Question: I have a problem with excel. I have 2 columns, in column A I have a keyword which is occuring in string that is in column B. All I try to do, is to assign the keyword in column C to the strings in which they occur.
Example:

I tried to use vlookup but I'm still getting errors.
Thanks in advance for your help!
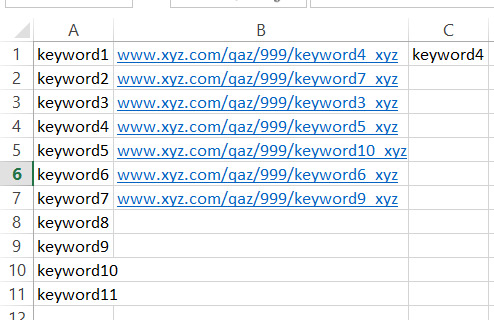
Answer: Select 'C1' cell, enter next formula in formula bar, press ++ to evaluate it and then drag it down:
'''
=INDEX($A$1:$A$11,MAX(IF(ISERROR(FIND($A$1:$A$11,B1)),-1,ROW($A$1:$A$11)))-ROW($A$1)+1)
'''
---
'FIND($A$1:$A$11,B1)' - here we tries to check whether the values from '$A$1:$A$11' are substrings of value in 'B1' cell. If yes, we'd get location of a substring in 'B1', if no - we'd get '#VALUE'. We'd get something like this here: '{#VALUE,#VALUE,13,#VALUE,#VALUE}'
'IF(ISERROR(FIND($A$1:$A$11,B1)),-1,ROW($A$1:$A$11))'. Here we change locations of found substring to it's row number, and change '#VALUE' to '-1'. Here we got stn like this '{-1,-1,3,-1}'
'MAX(IF(ISERROR(FIND($A$1:$A$11,B1)),-1,ROW($A$1:$A$11)))' returns '3' from '{-1,-1,3,-1}' - row number of substring
next, using 'INDEX()' we got corresponding value, using its row number